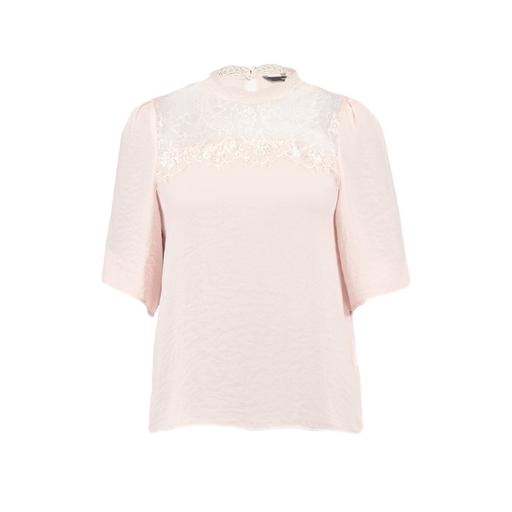
pink lace-detail shirt, pink lace-accented top, lace-yoke t-shirt, white background